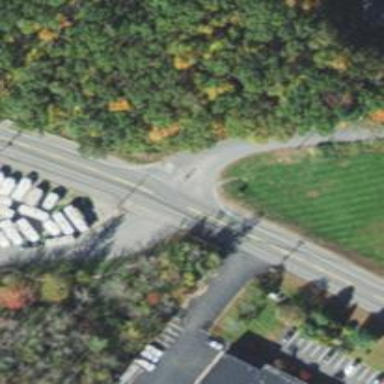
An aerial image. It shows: Stop road.